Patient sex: M
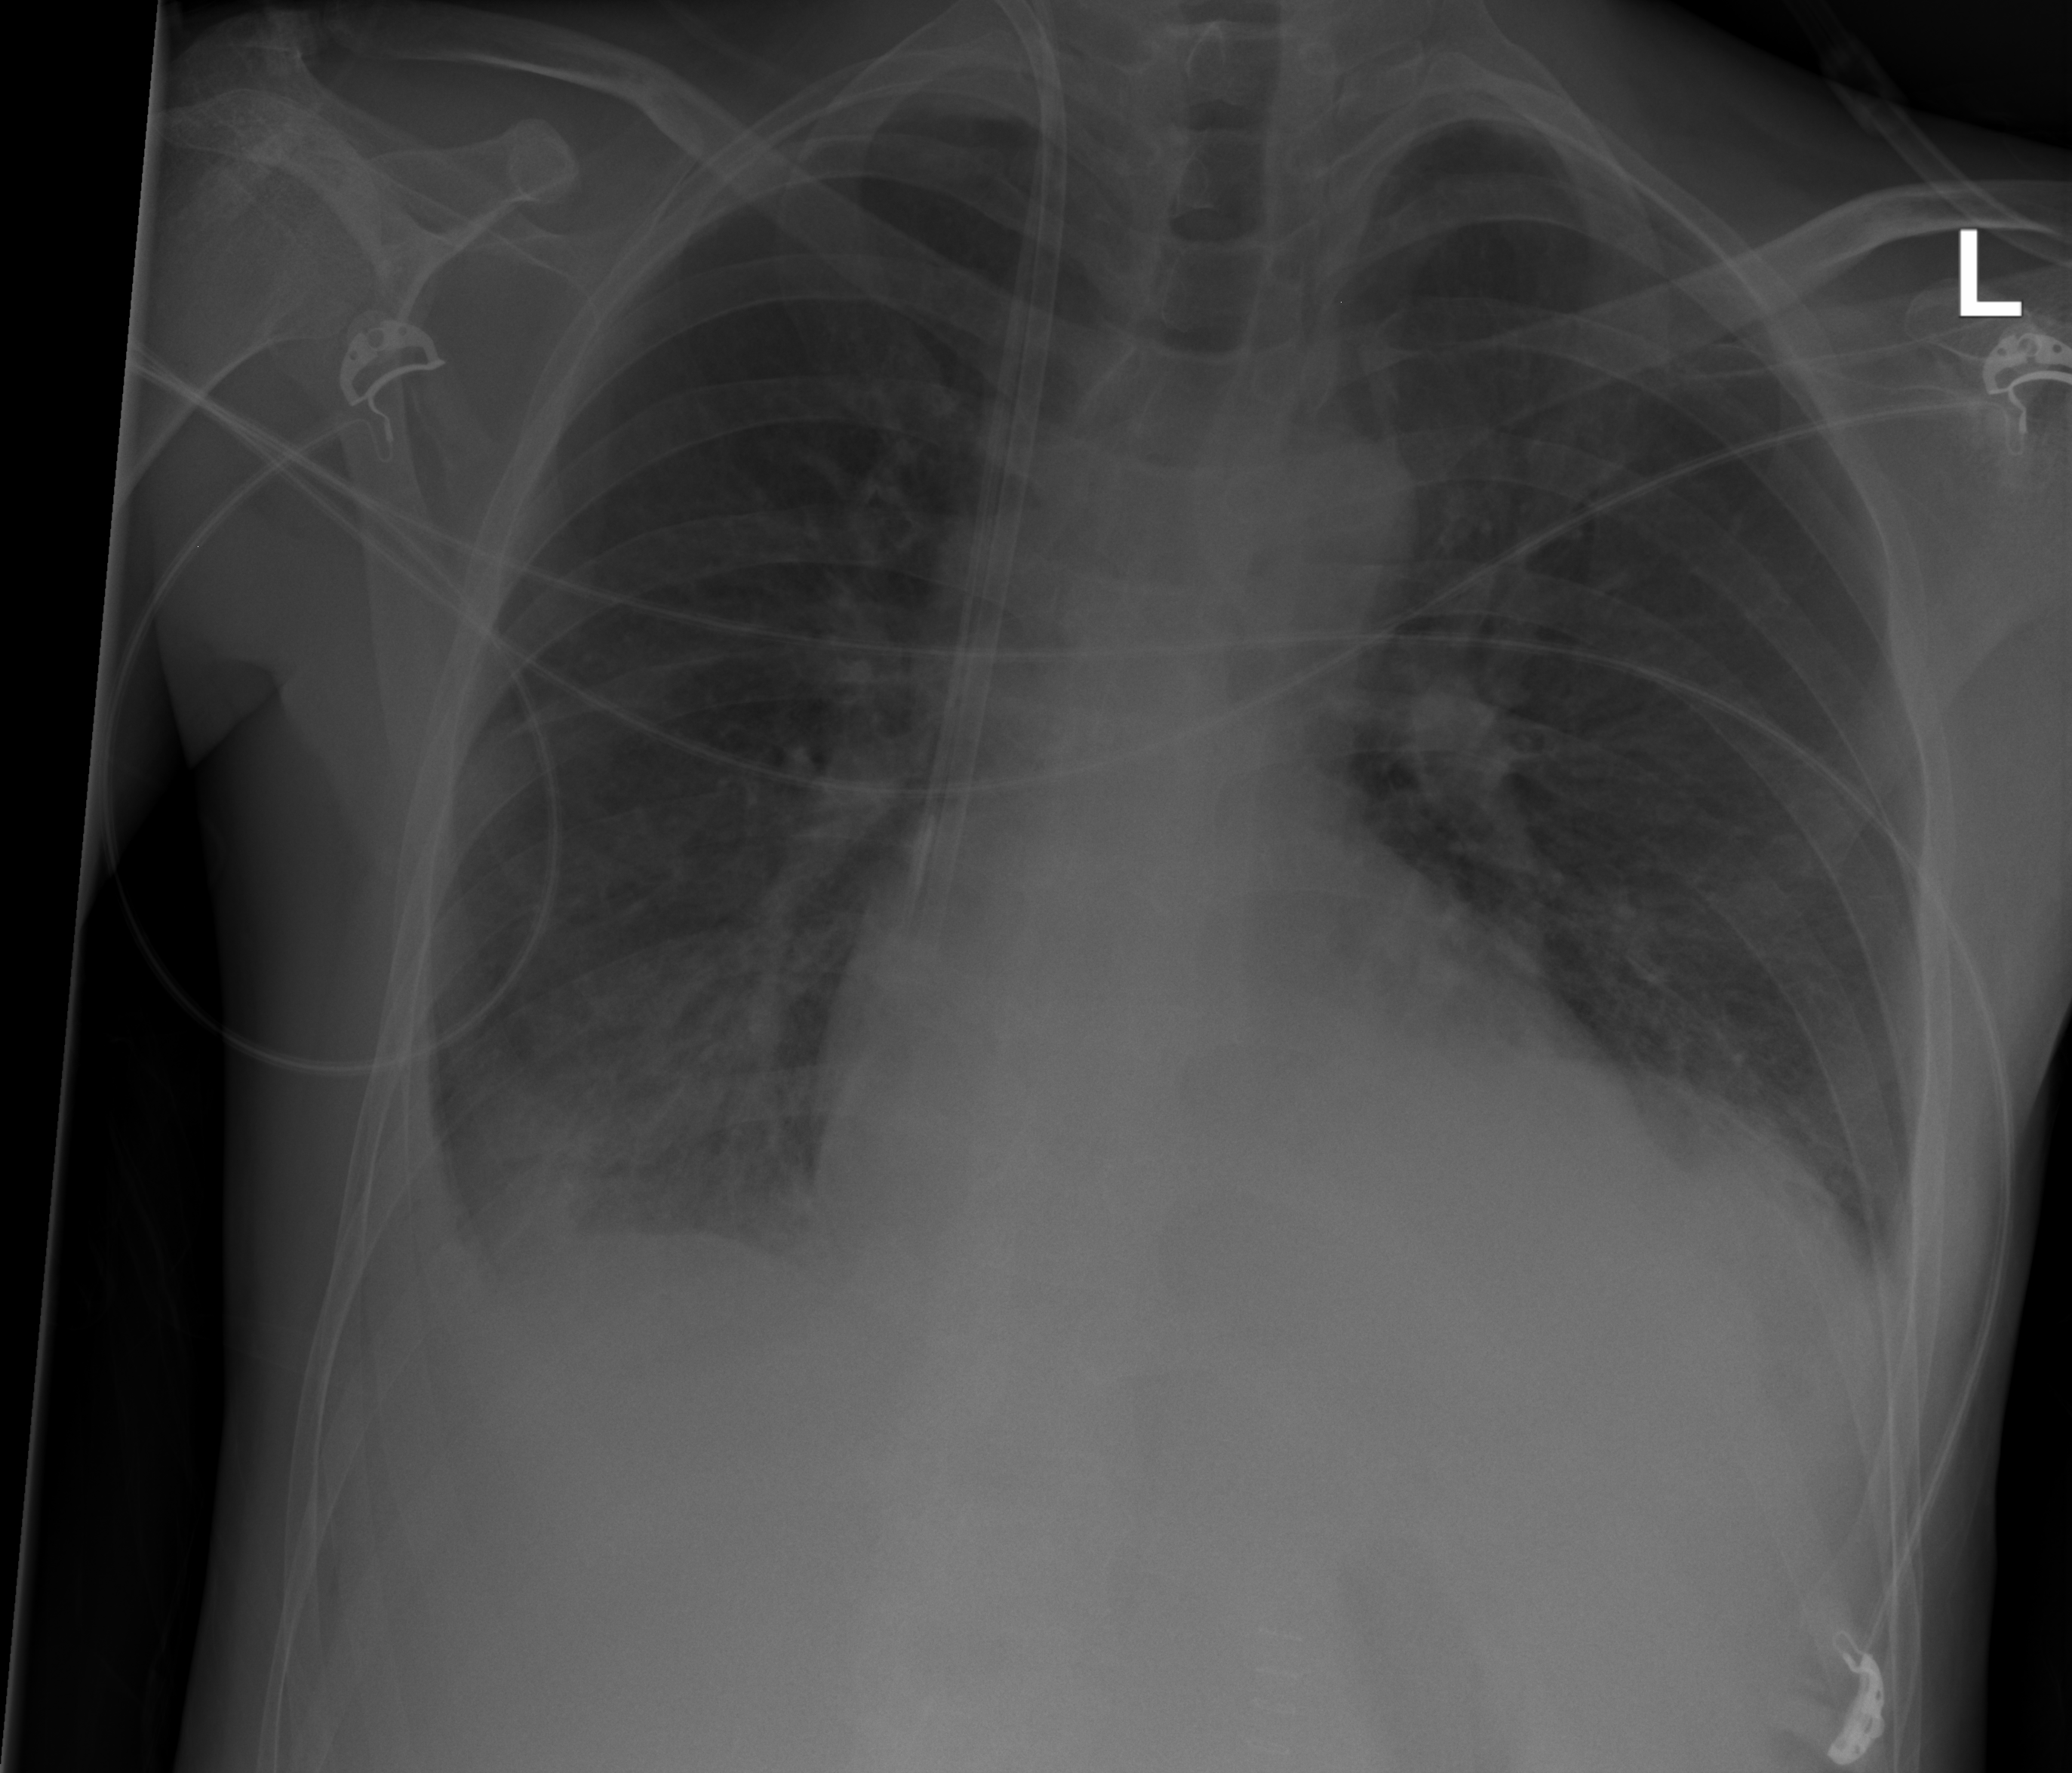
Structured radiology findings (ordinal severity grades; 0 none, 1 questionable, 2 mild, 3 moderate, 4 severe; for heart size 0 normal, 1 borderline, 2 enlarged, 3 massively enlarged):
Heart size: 2
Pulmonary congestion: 2
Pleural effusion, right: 2
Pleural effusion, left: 2
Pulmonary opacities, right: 1
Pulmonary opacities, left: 0
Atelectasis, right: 2
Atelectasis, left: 2